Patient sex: F
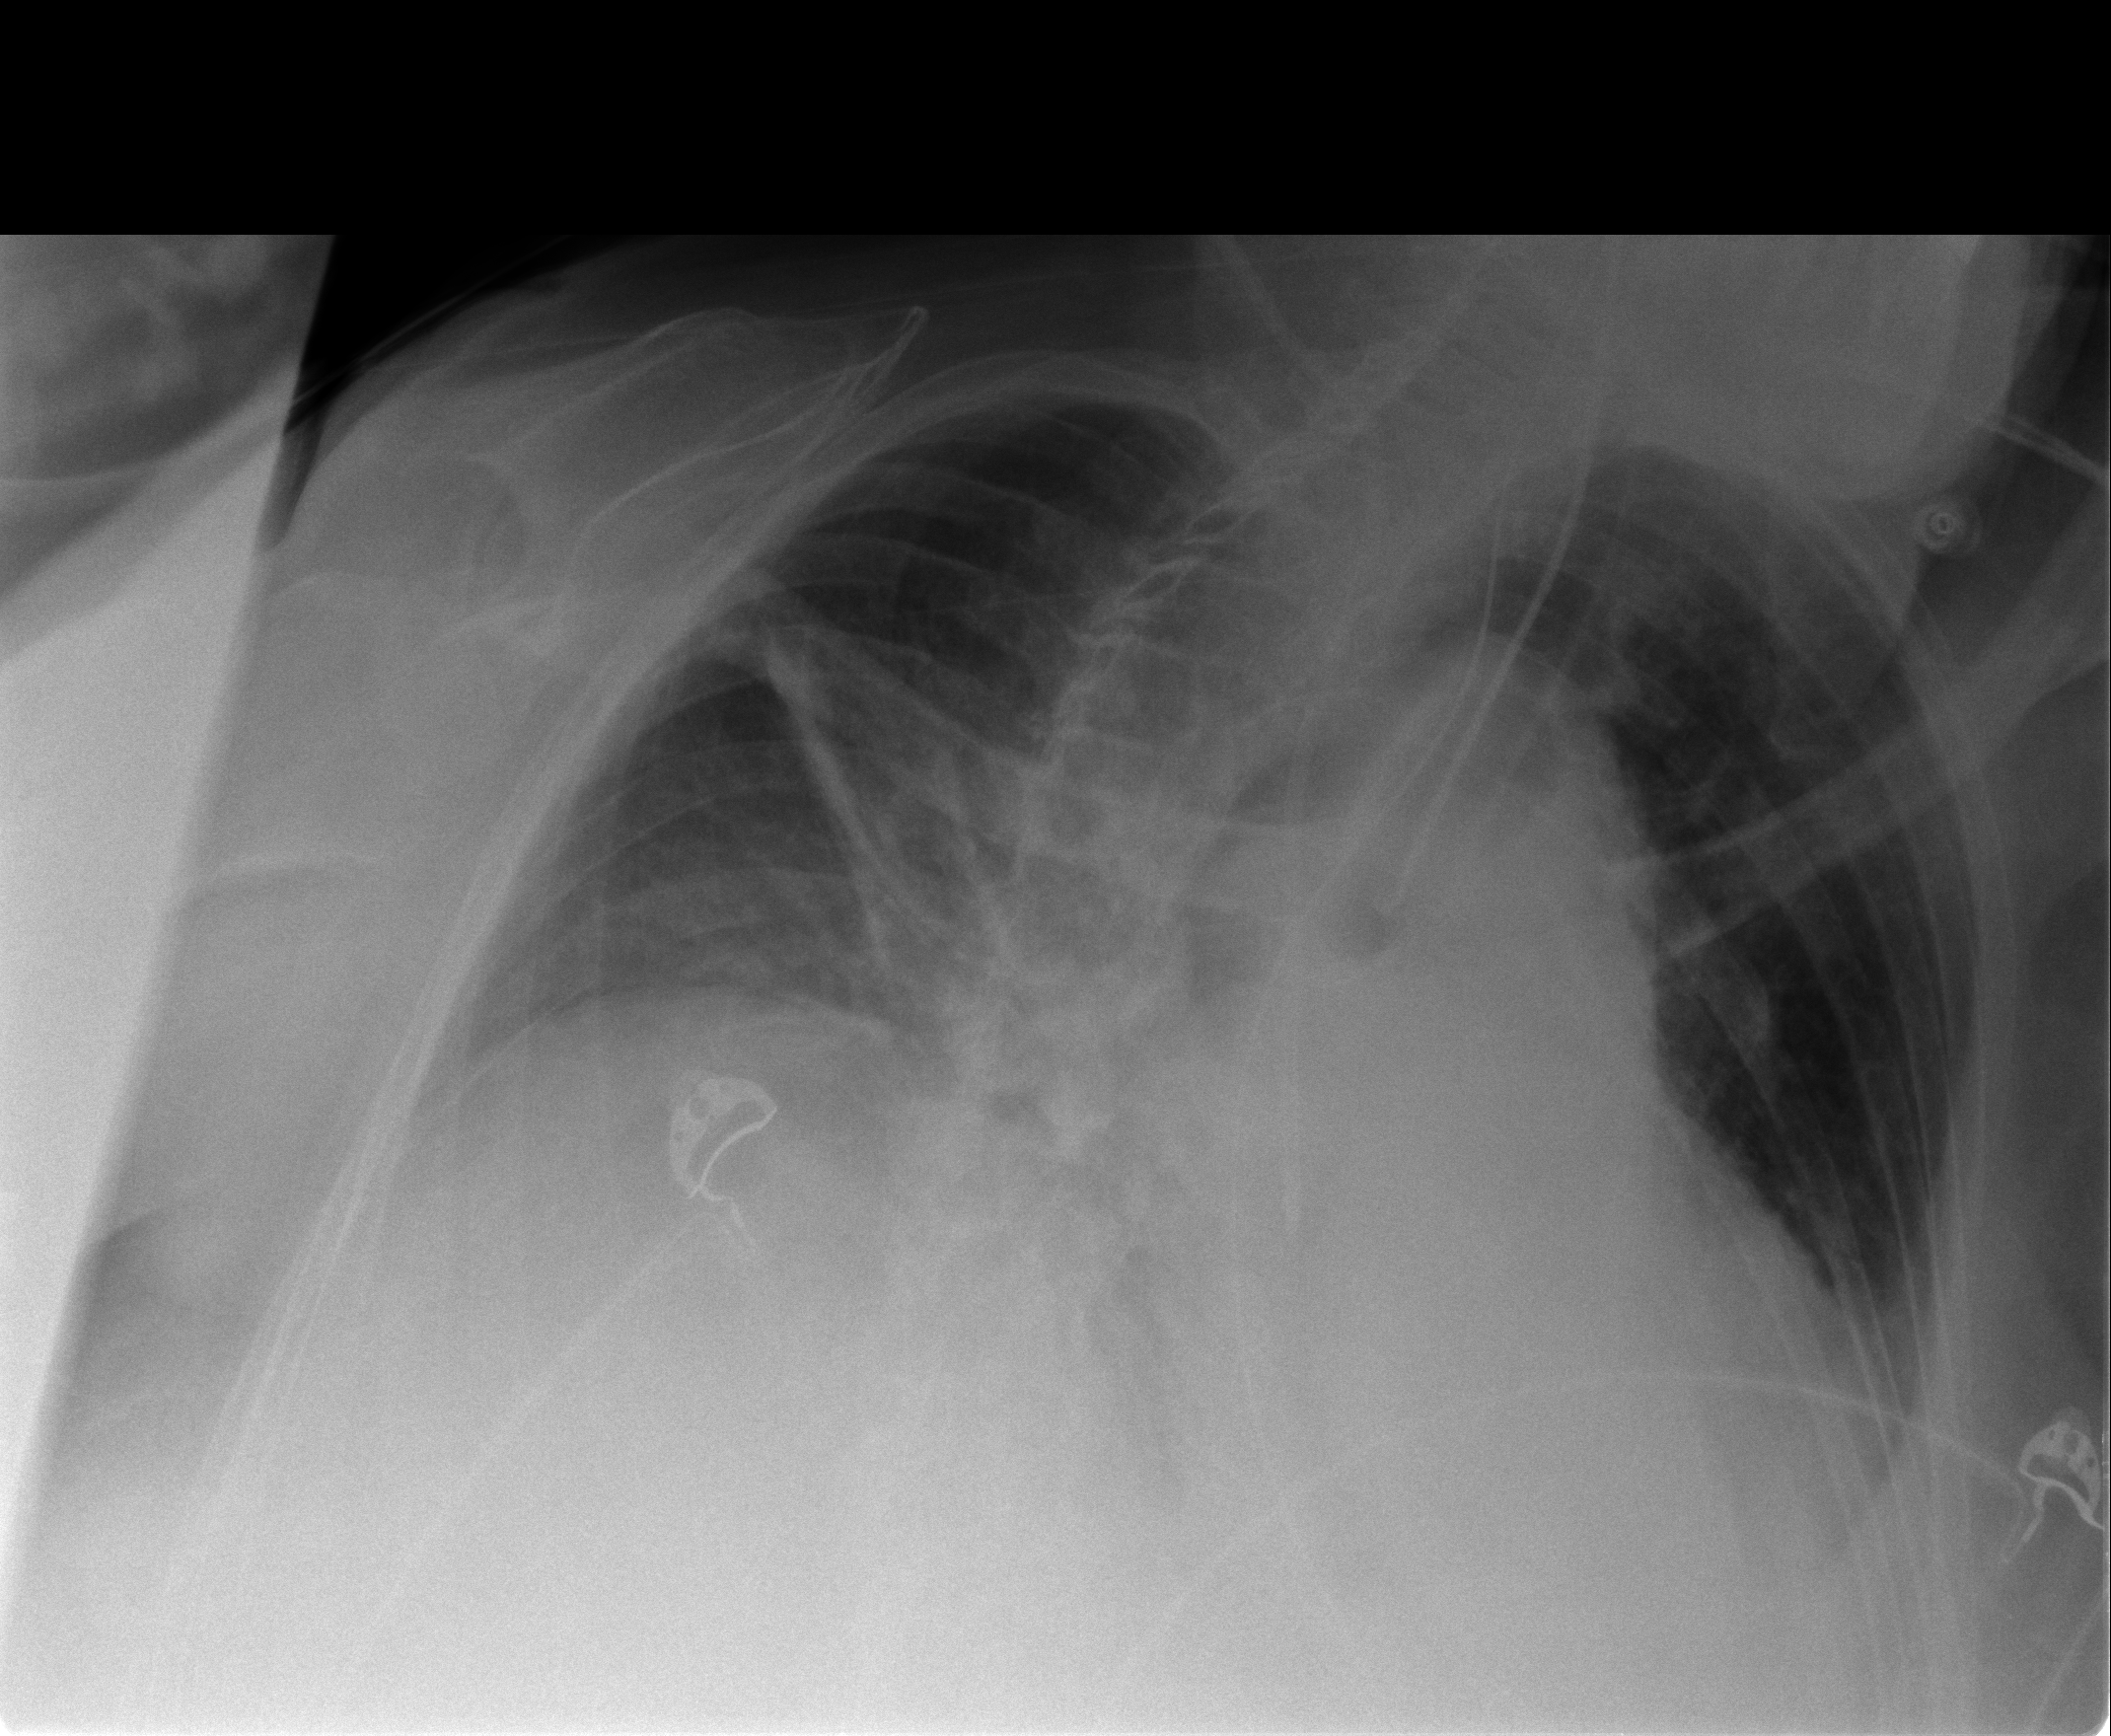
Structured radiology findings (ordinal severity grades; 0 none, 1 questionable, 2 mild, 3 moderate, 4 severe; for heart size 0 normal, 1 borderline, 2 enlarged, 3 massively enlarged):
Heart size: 0
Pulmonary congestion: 0
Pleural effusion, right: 1
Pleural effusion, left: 2
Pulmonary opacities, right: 0
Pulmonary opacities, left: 0
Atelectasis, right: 2
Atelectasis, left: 2